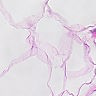
Metastatic tissue present: no